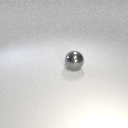
large gray metal sphere